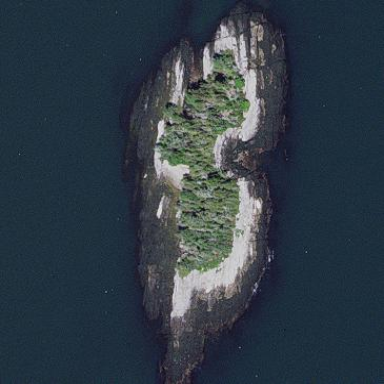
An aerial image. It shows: Islet located along the natural coastline.